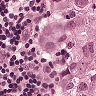
Metastatic tissue present: yes